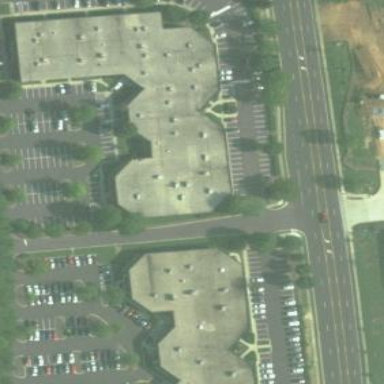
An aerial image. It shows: Commercial building.